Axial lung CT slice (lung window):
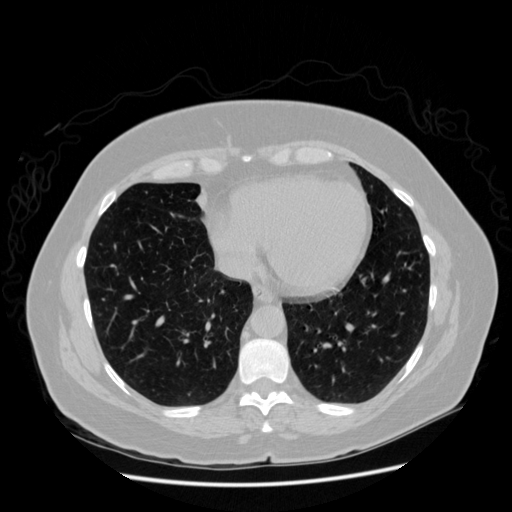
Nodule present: no